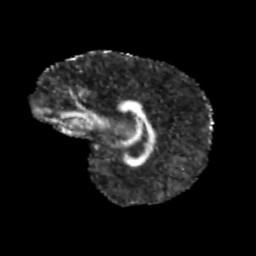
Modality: FA
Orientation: sagittal
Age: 10
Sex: male
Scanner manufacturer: siemens
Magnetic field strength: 3 T
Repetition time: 3.8 s
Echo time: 0.07 s